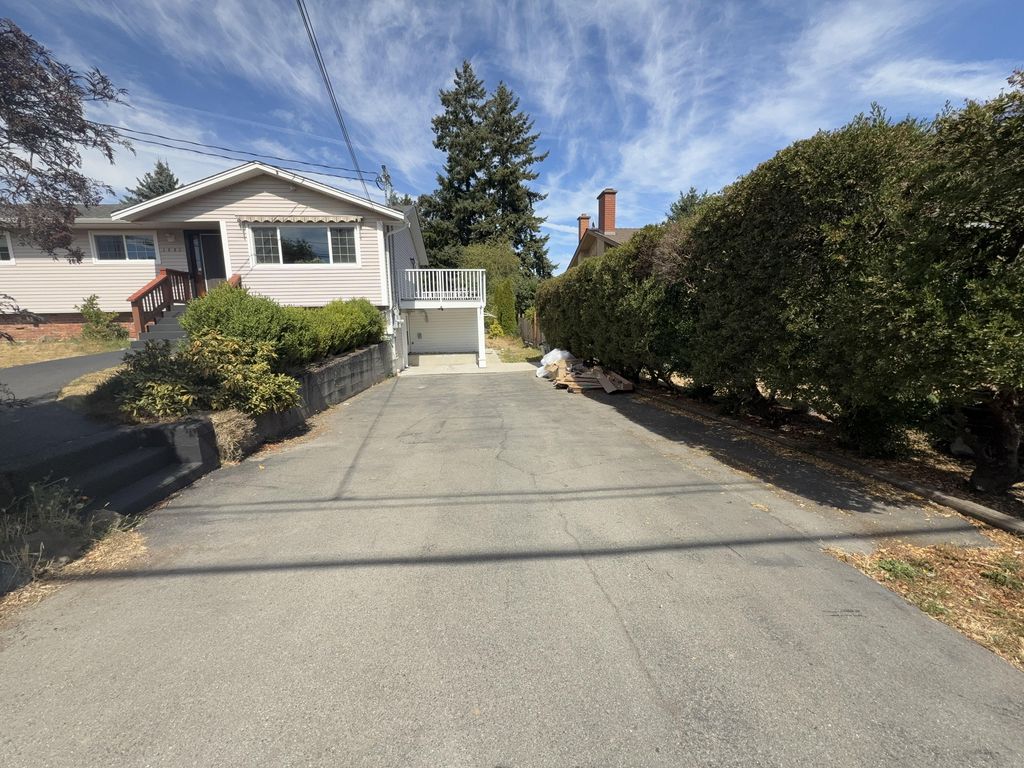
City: victoria